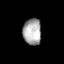
Tissue: prostate
Cell type: Fibroblasts
Senescence score: 0.7123
Nuclear area (px): 472
Mean DAPI intensity: 169.803